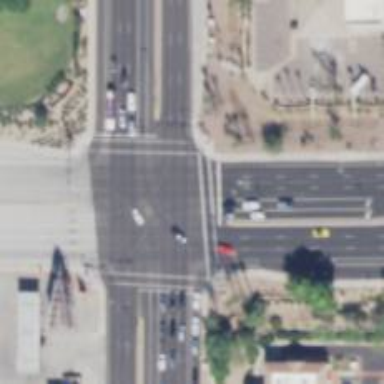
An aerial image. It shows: Solid stop line on the road marking.